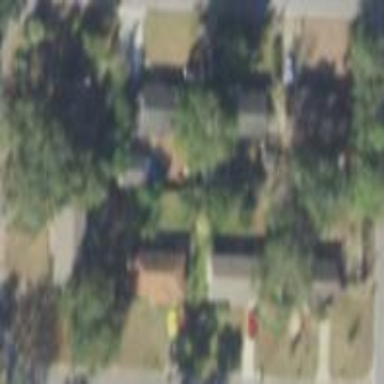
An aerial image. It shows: Residential area consisting of single-family homes.